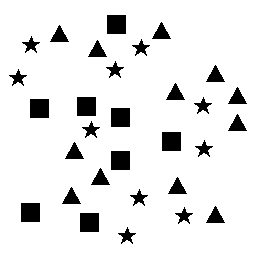
Squares: 8
Triangles: 12
Stars: 10
Total shapes: 30